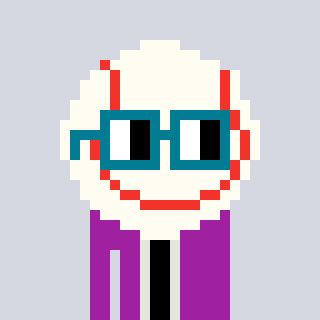
a pixel art character with square dark green glasses, a baseball ball-shaped head and a magenta-colored body on a cool background